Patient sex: M
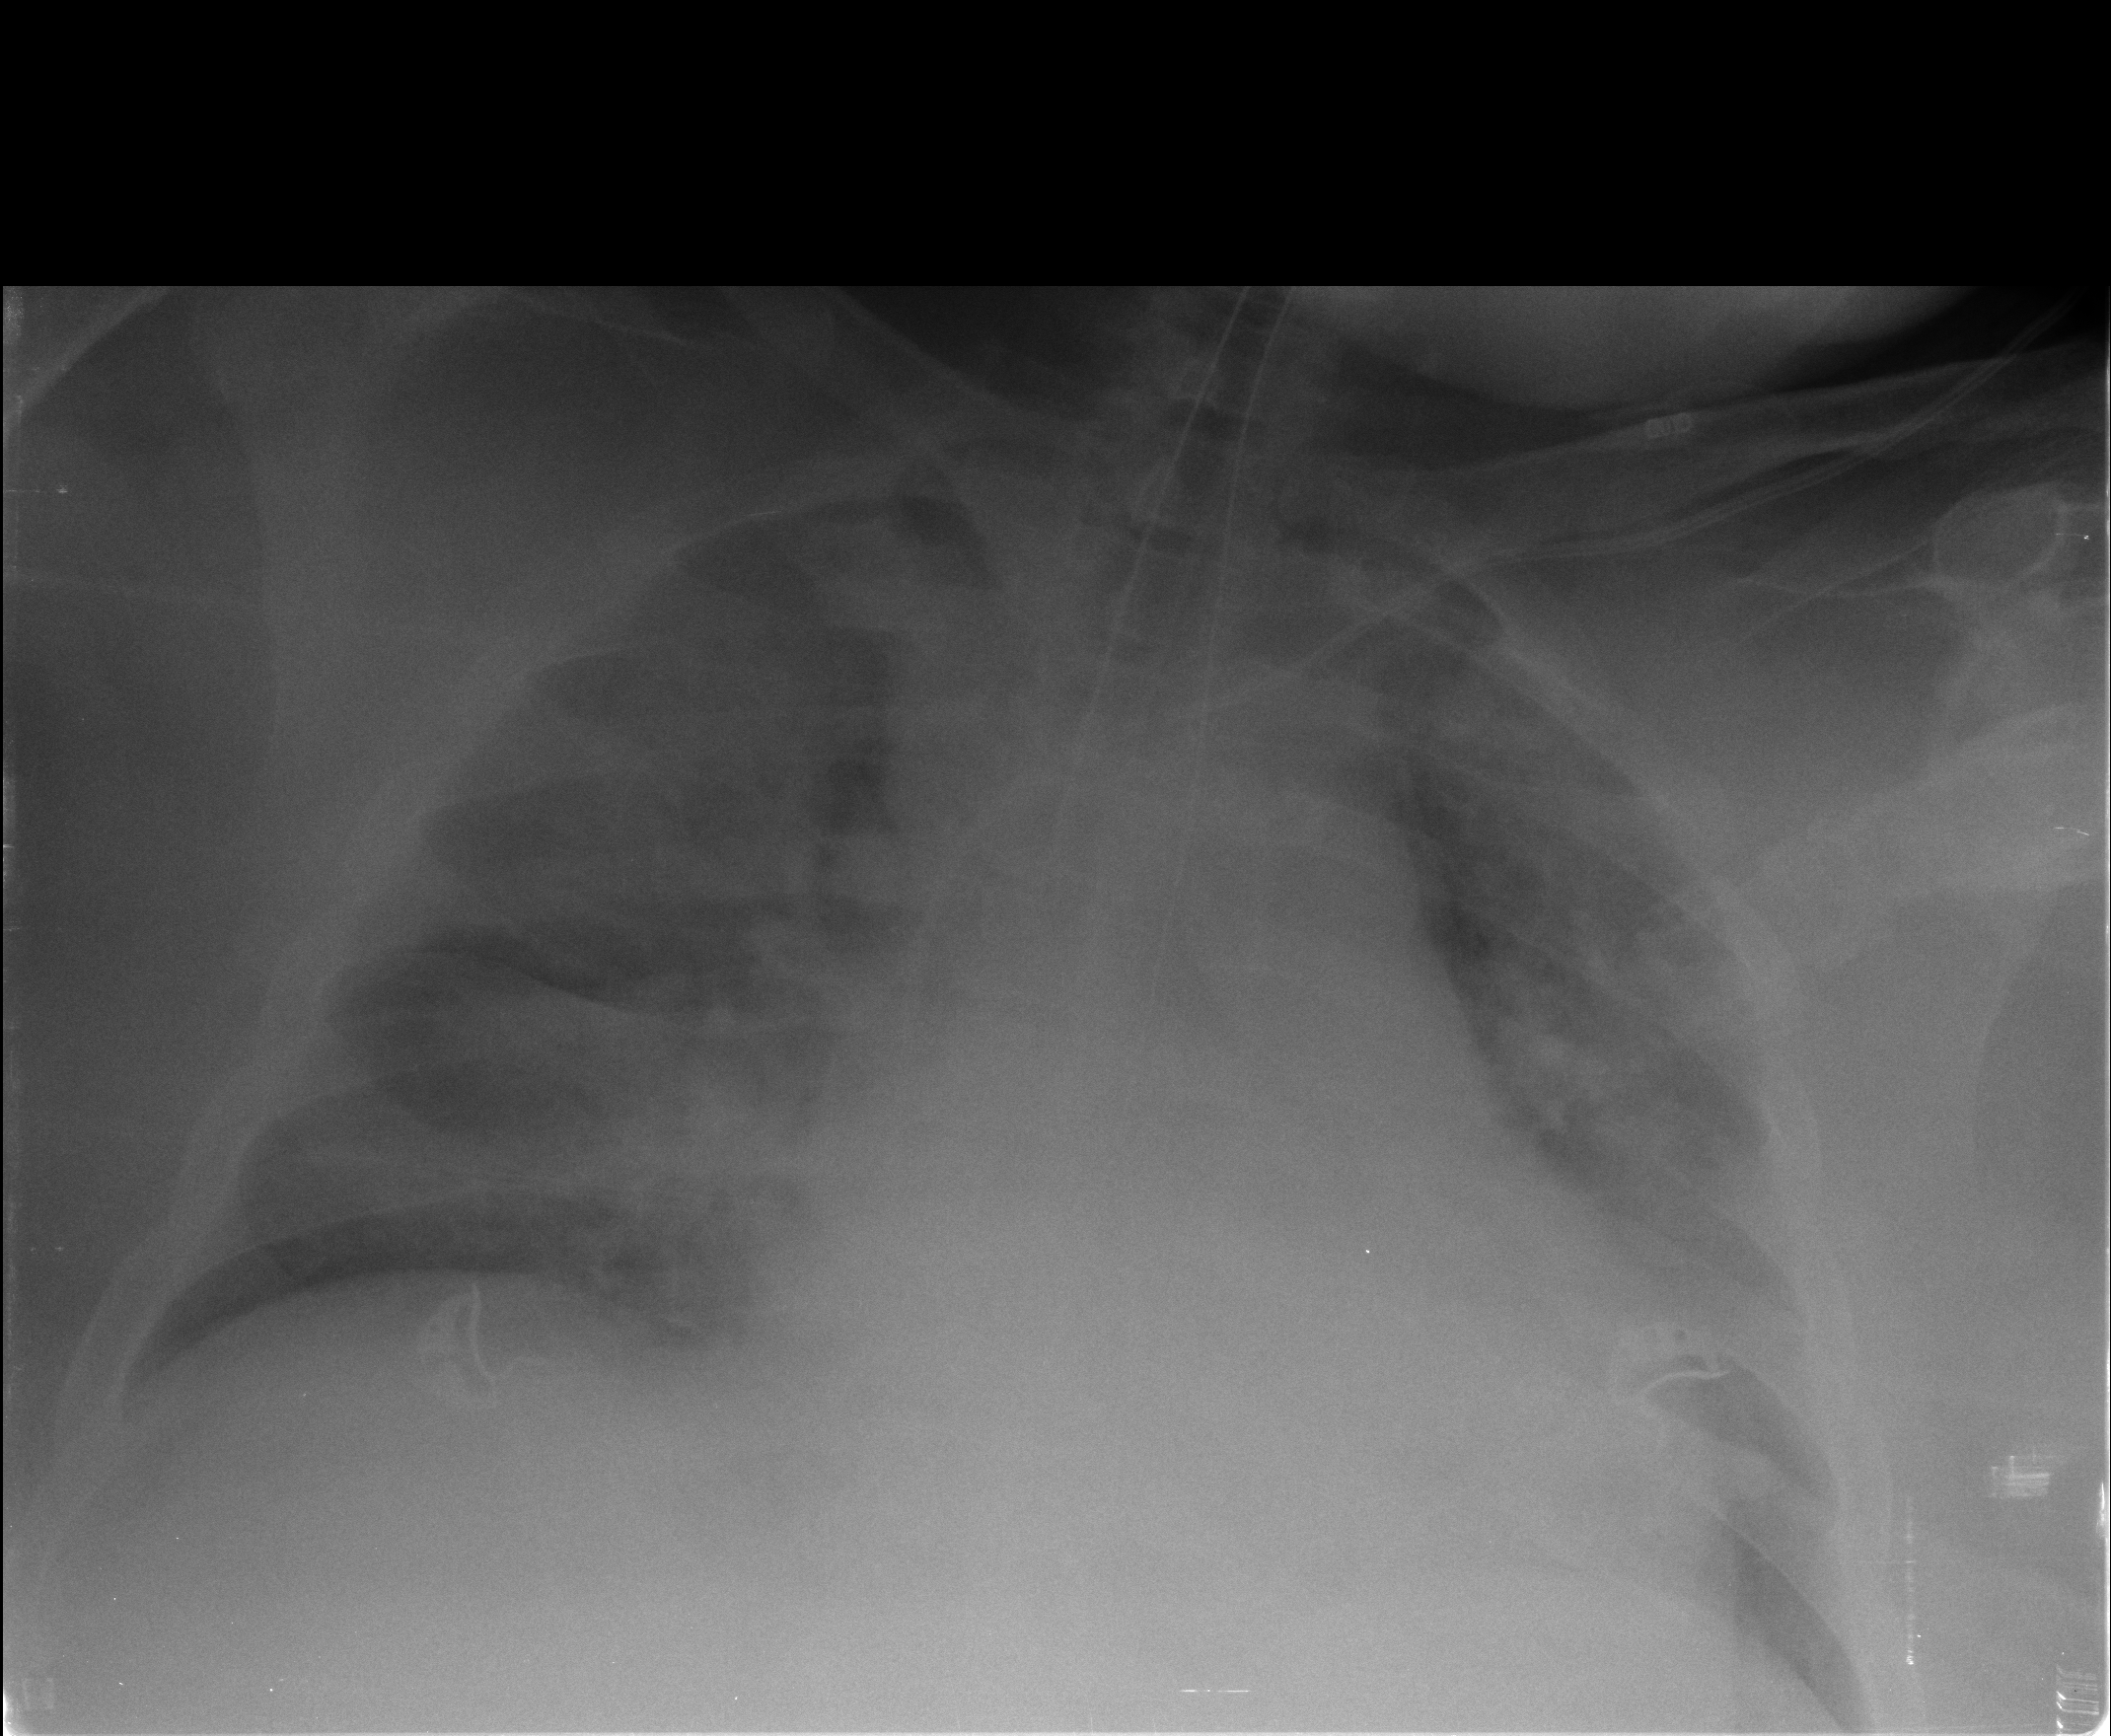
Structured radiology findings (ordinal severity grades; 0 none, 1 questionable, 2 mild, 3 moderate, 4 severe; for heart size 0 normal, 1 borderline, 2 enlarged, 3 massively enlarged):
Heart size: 2
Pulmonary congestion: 2
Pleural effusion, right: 0
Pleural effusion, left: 0
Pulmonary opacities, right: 2
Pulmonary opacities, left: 2
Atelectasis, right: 3
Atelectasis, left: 3